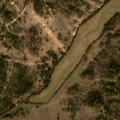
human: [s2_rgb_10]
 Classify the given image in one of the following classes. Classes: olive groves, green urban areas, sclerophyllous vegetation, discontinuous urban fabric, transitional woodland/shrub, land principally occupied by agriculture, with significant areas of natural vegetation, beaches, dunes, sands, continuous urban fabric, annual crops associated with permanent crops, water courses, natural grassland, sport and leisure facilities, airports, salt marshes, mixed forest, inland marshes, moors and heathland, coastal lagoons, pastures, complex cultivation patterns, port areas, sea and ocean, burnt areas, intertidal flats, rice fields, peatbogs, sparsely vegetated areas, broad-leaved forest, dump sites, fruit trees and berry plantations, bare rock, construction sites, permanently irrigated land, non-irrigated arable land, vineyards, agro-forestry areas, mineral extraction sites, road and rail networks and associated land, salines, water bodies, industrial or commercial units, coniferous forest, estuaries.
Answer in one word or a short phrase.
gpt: non-irrigated arable land, broad-leaved forest, transitional woodland/shrub